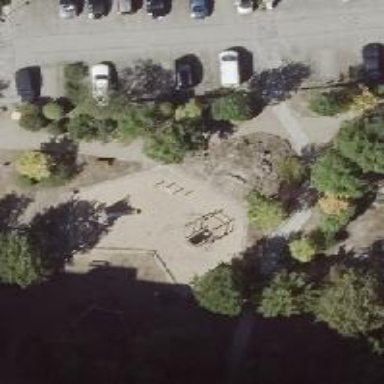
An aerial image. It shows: Playground area for leisure land.